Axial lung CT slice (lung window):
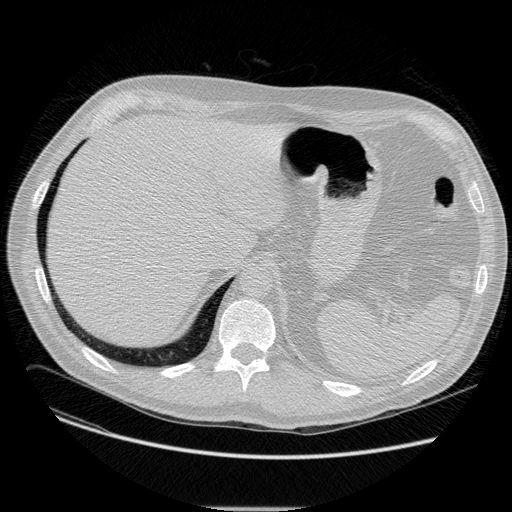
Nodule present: no